The plot is a Hilbert-envelope spectrum of a rotating bearing's acceleration signal, annotated with the bearing's characteristic defect frequencies. Classify the bearing condition as one of: normal, inner_race, outer_race, ball.
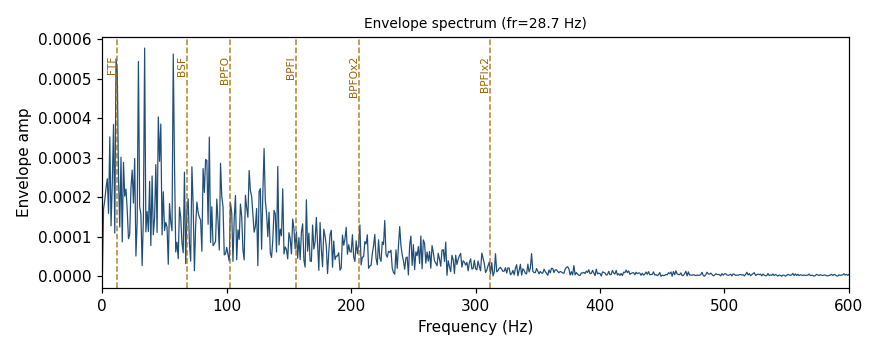
Answer: ball